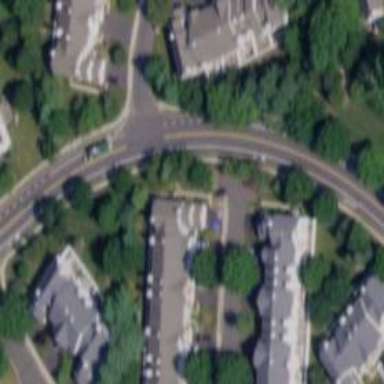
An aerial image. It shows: Residential road.